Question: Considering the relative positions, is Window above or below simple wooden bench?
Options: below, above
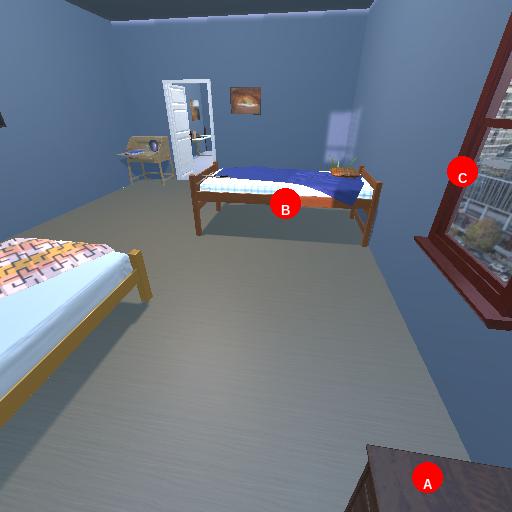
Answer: below